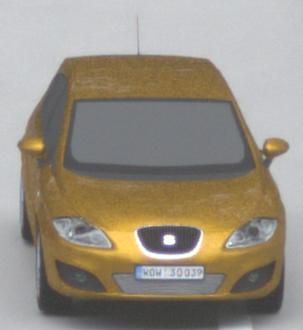
Make: SEAT
Model: Leon 1.4
Detailed model: Leon (1P)
Model produced from: 2009/04
Model produced until: 2010/08
Doors: 5
Color: yellow
Road condition: dry road
Daytime: morning or afternoon
Contrast: low contrast